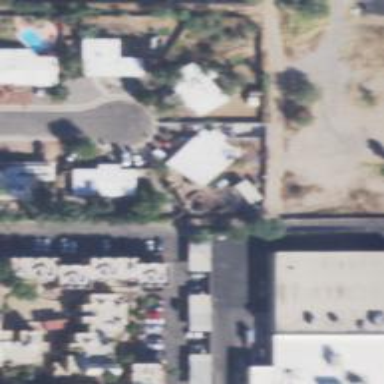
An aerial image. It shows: Alleyway designated as service road.